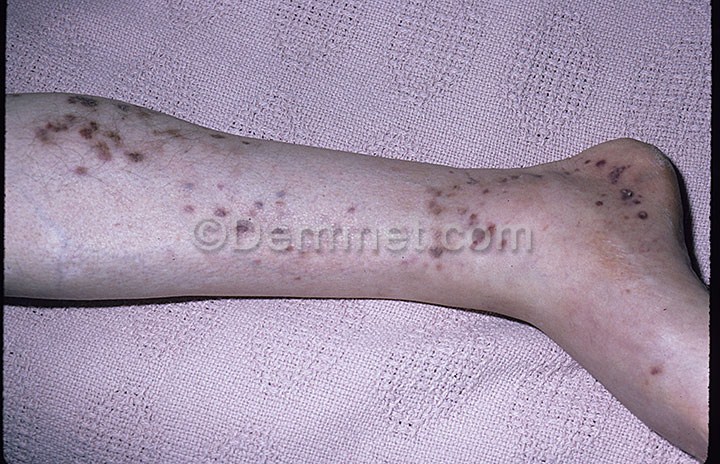
Disease: Vascular Tumors